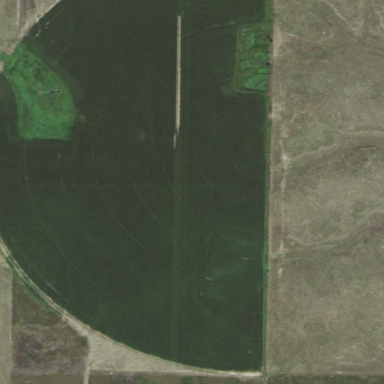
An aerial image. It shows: Farmland with pivot irrigation system.